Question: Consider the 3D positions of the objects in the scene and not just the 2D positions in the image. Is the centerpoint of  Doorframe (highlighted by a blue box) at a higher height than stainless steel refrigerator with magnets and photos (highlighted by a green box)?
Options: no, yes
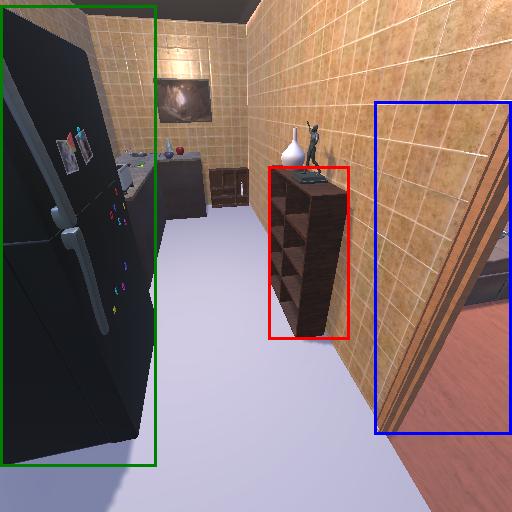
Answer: no